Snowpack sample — Rabbit Ears Pass, Jackson County, Colorado, USA (12/17/25, 1:08 PM MST)
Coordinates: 40.387, -106.625
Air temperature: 34 °F
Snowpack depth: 46 cm
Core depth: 10 cm
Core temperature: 30.2 °F
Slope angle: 6°, slope face: 165°
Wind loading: medium
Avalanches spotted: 0
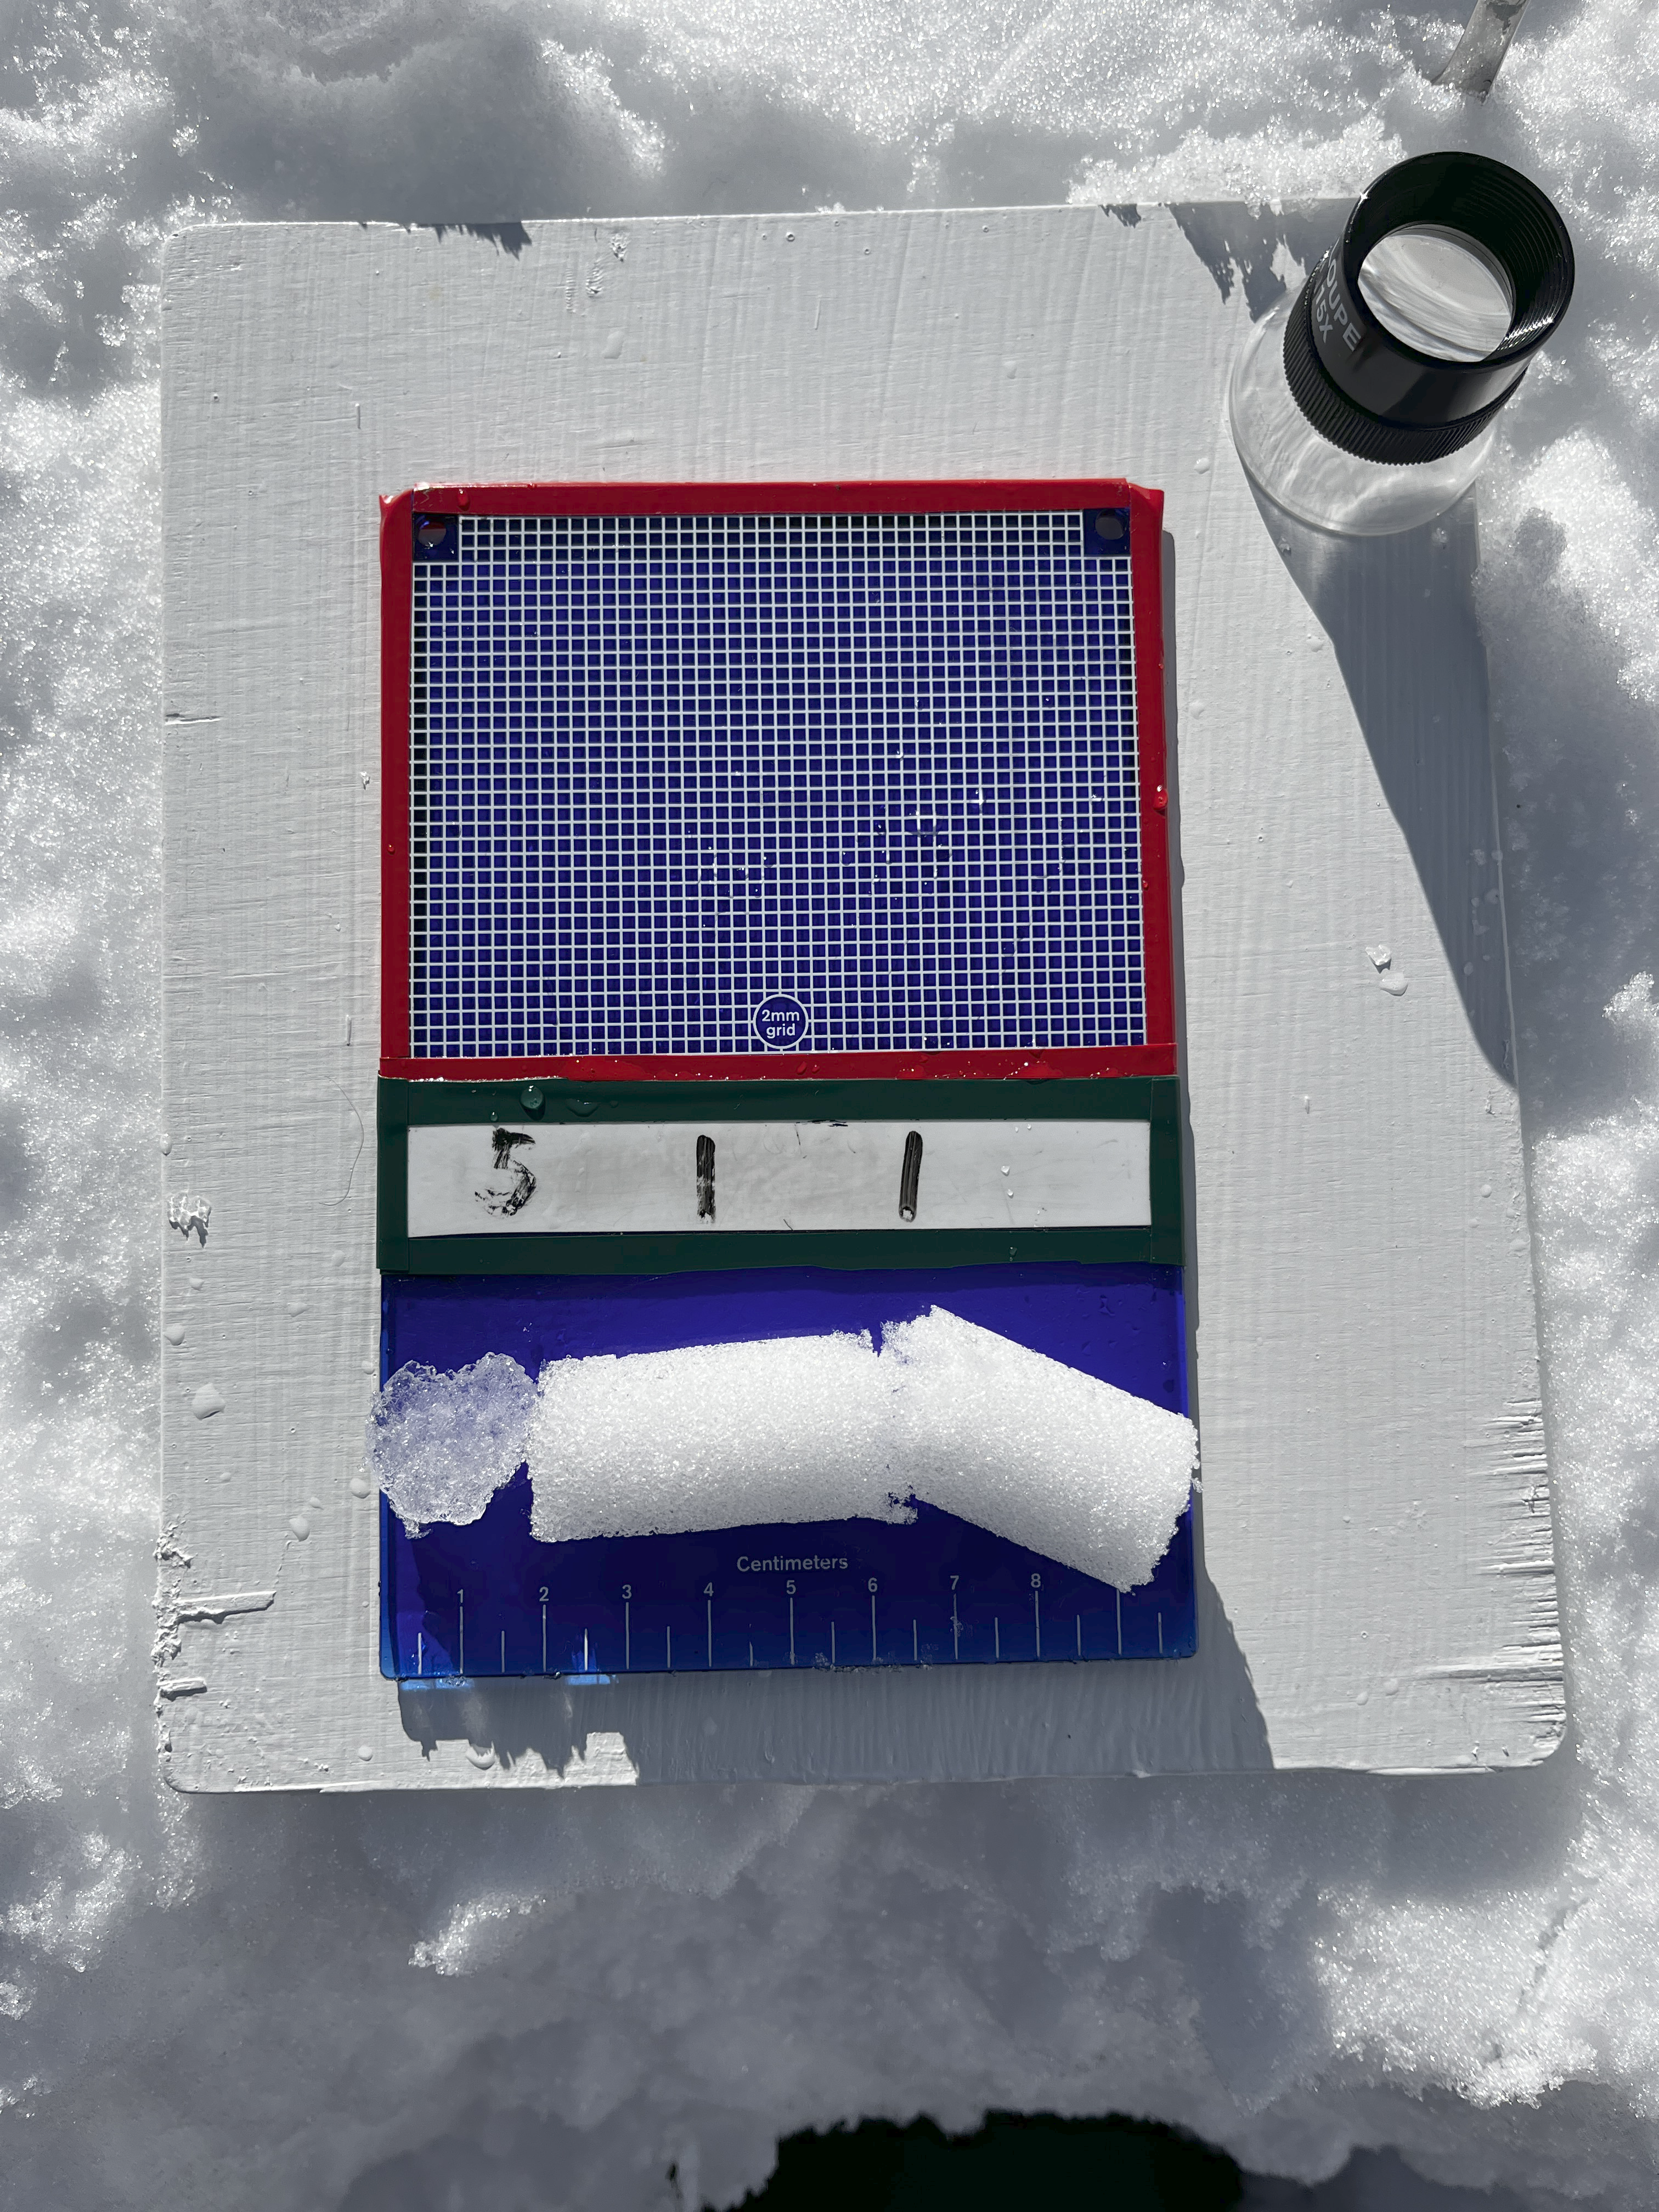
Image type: crystal_card
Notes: No avalanches spotted nearby, although collected in a meadowy area with minimal risk on this face of the pass.